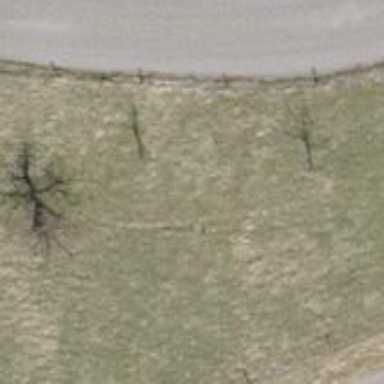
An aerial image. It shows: Single tag "natural: tree."